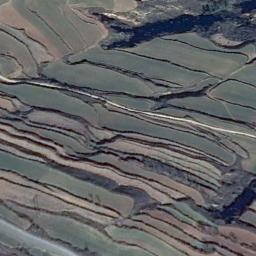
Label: terrace